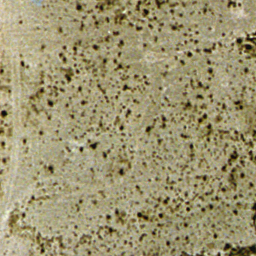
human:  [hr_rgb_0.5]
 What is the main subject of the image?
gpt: chaparral